Here is a 2-D grayscale rendering of raw bearing vibration samples (signal-to-image). Classify the bearing condition as one of: normal, inner_race, outer_race, ball.
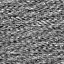
Answer: normal